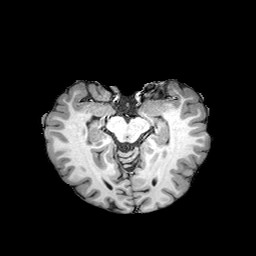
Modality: T1w
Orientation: coronal
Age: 22
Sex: female
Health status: healthy